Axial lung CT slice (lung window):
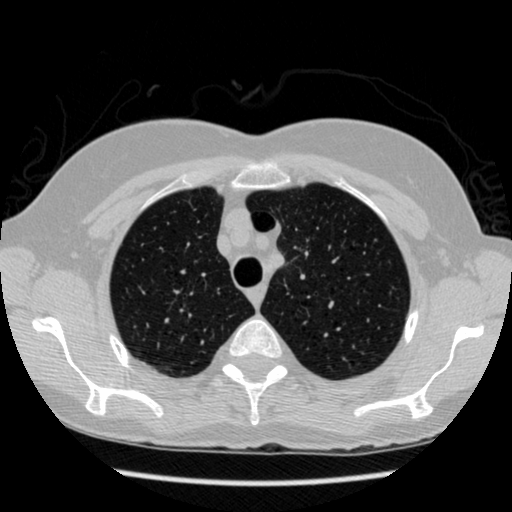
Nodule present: no